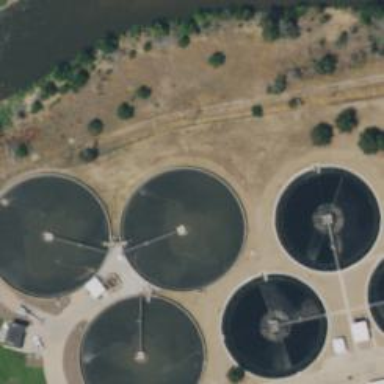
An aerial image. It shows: Reservoir filled with wastewater.